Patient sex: F
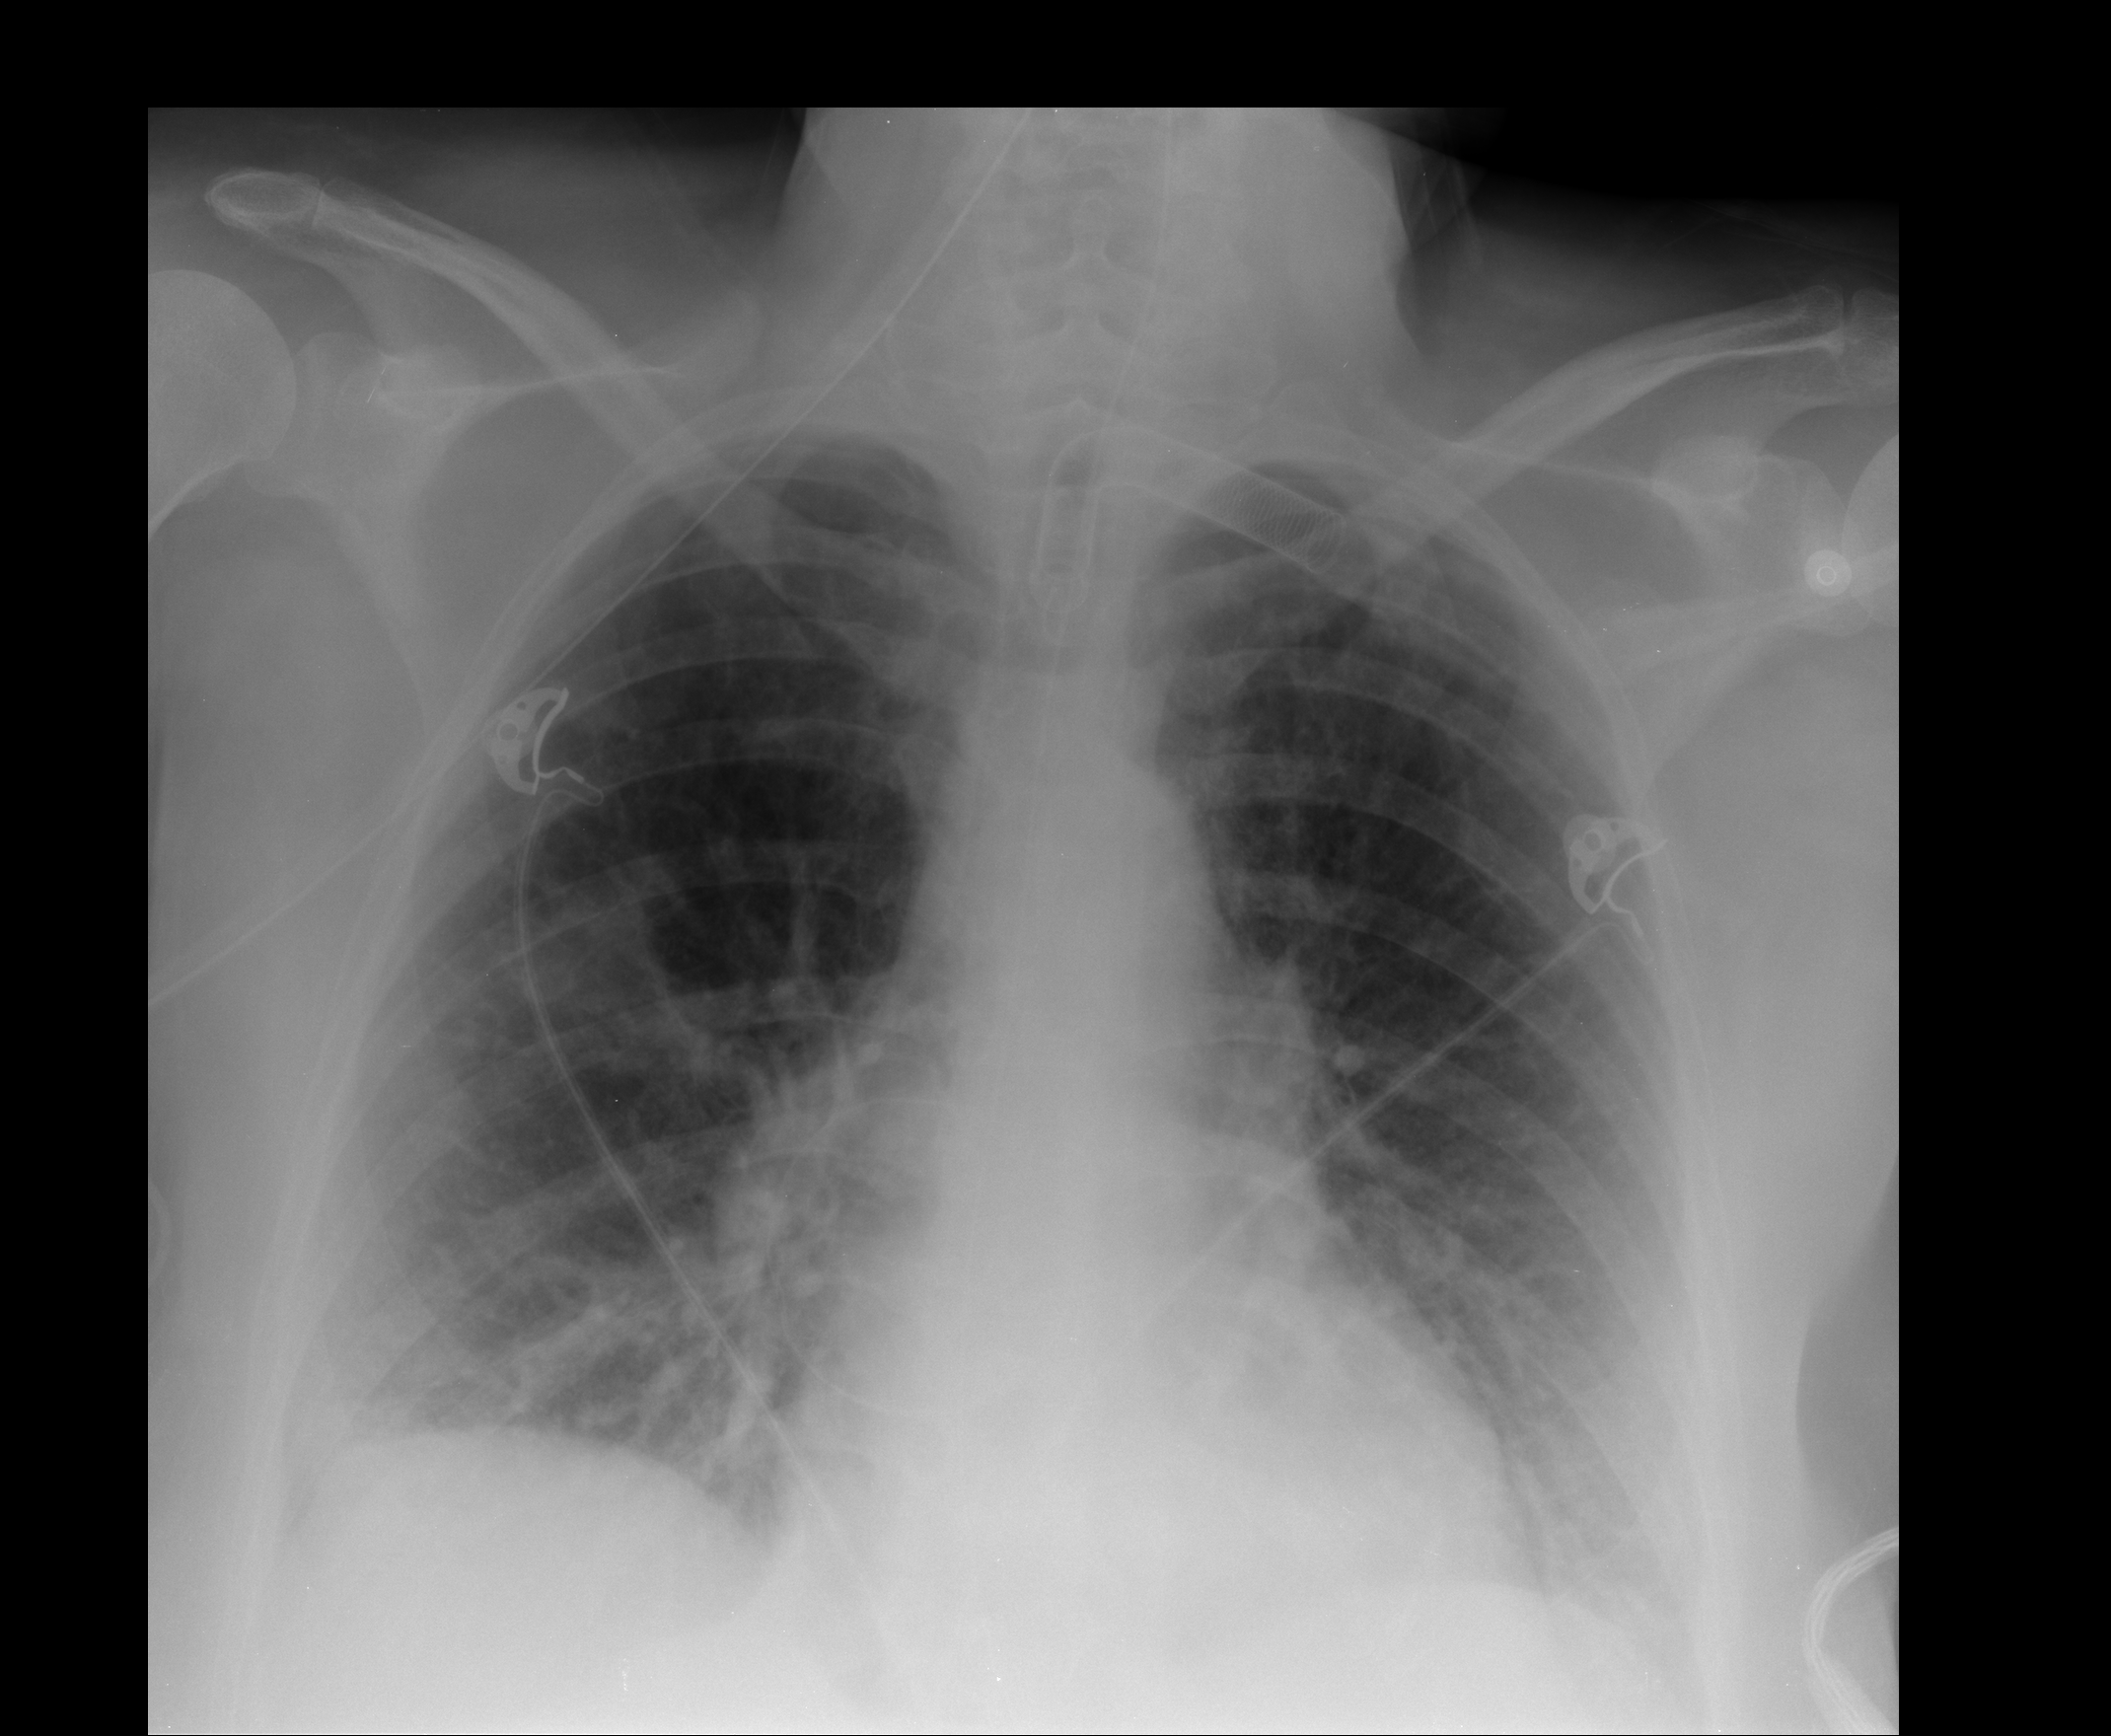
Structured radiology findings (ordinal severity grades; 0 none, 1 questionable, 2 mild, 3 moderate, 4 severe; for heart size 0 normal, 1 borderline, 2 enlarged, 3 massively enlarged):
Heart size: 1
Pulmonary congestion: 1
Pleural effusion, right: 0
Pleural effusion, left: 0
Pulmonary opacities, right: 2
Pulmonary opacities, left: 2
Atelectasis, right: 2
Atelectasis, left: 2